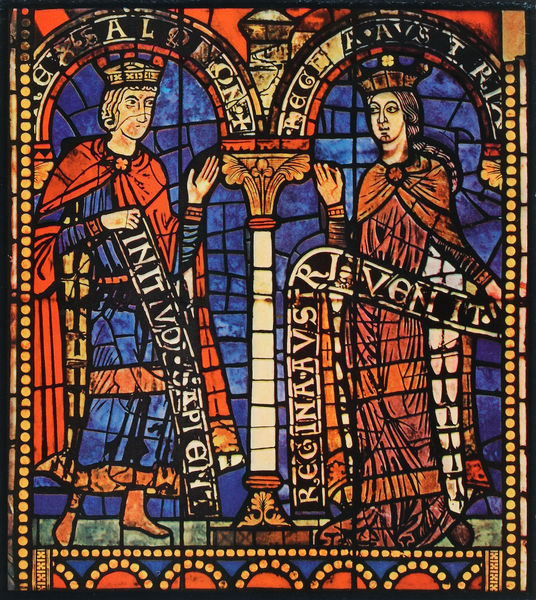
Titel: Salomo und die Königin von Saba (Fenster im Straßburger Münster)
Institution: Straßburger Münster, Querschiff
Schlagwörter: blau, hand, mann, umhang, fenster, frau, glas, kleid, säule, rot, schleife, hände, kirche, haare, mantel, krone, schrift, bogen, banner, könig, verzierung, foto, bögen, mosaik, fensterbild, buntglas, mittelalter, geistliche, umhänge, königin, latein, kirchenfenster, königing, regina, nad, farbiges glas, glasscherben, init